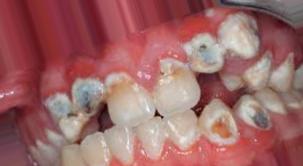
Condition: Caries